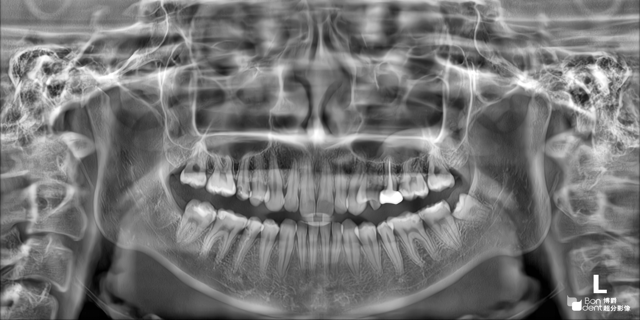
adult